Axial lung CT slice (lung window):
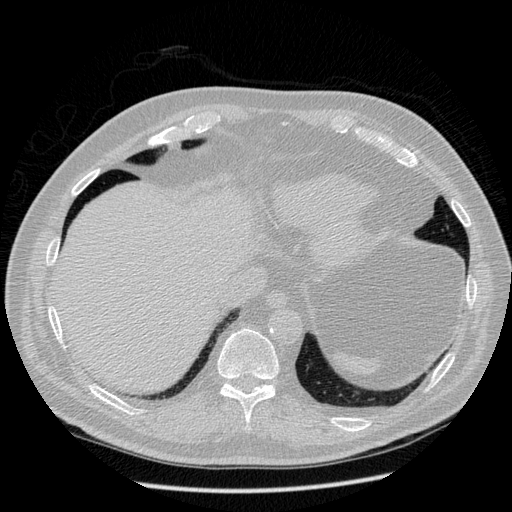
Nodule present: no